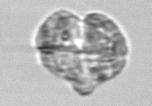
Label: Karenia